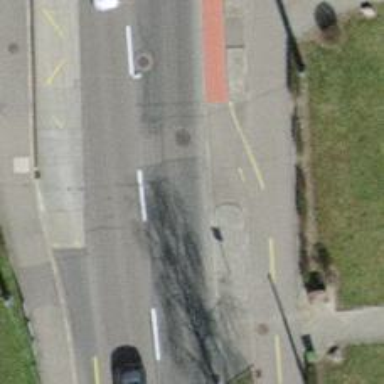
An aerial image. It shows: Secondary asphalt road with cycle track. There is trolley wire overhead.